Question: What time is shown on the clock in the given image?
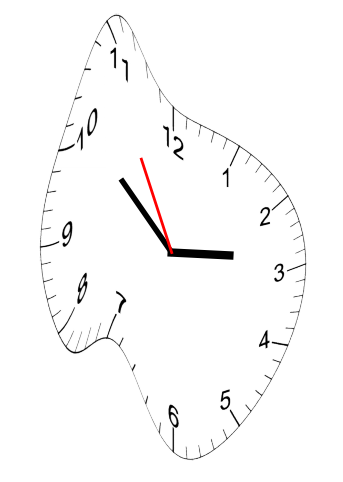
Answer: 02:51:55